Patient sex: F
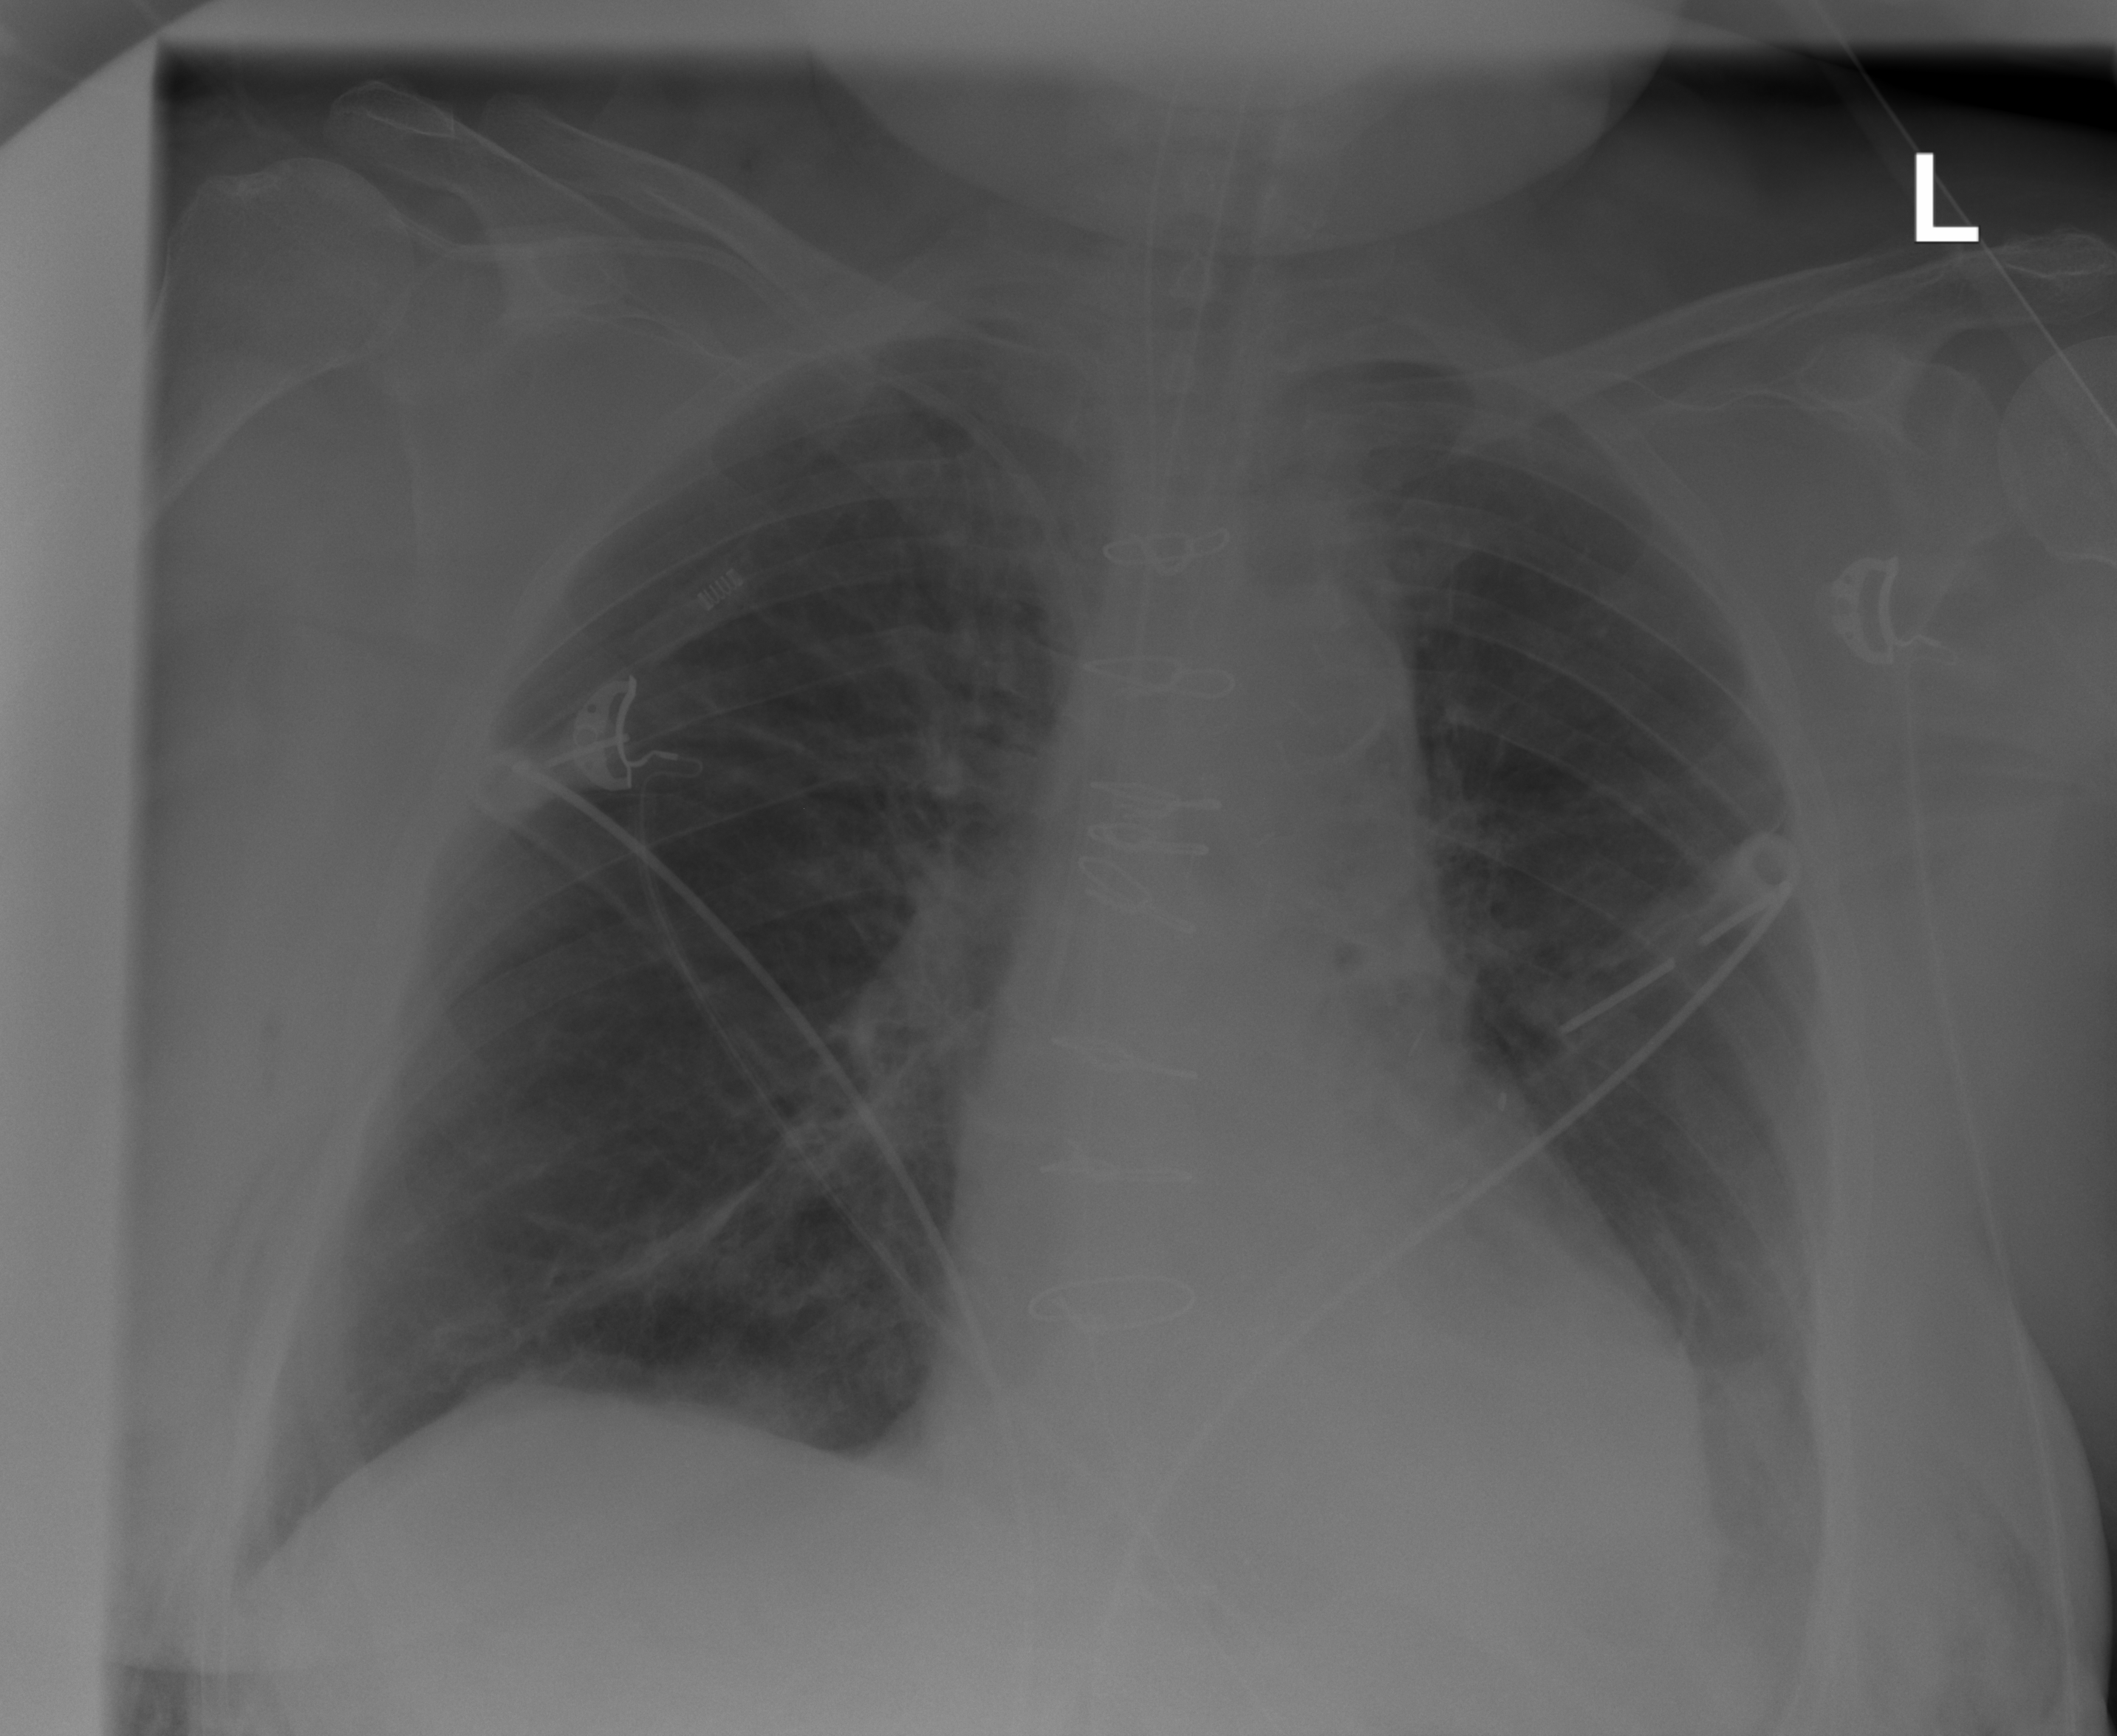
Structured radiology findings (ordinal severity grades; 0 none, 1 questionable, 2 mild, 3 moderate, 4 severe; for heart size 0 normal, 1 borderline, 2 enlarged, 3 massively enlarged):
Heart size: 1
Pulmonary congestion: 1
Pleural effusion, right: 1
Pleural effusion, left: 2
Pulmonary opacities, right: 0
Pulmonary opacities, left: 0
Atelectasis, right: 2
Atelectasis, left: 2